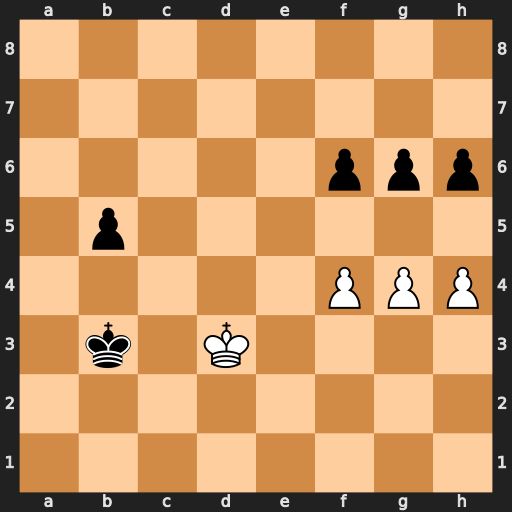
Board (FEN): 8/8/5ppp/1p6/5PPP/1k1K4/8/8
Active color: w
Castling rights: -
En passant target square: -
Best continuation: g5 fxg5 h5 gxh5 f5